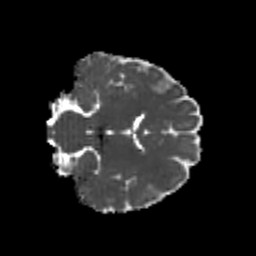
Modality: MD
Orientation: coronal
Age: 25
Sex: male
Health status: healthy
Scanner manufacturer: philips
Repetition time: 7.394 s
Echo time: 0.08599 s